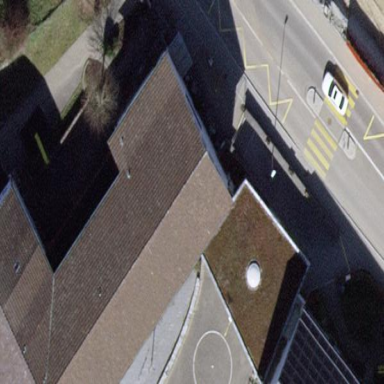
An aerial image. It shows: School building.